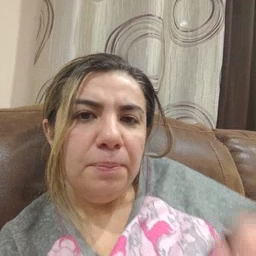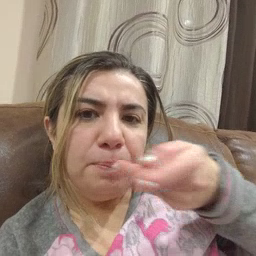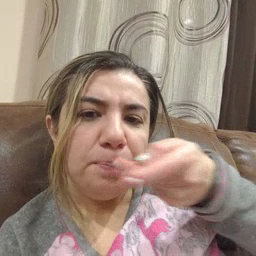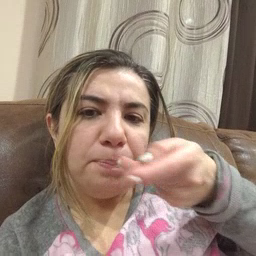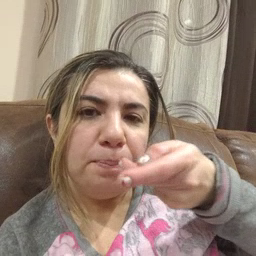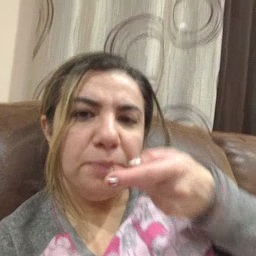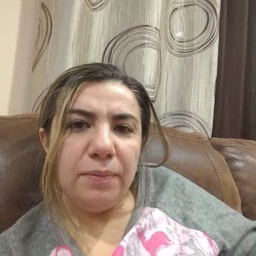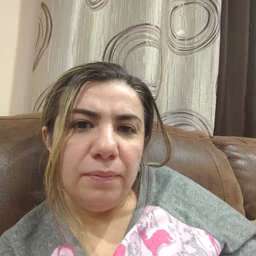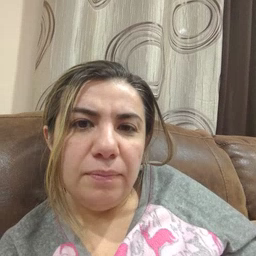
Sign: pizza